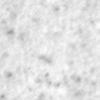
Label: no_change